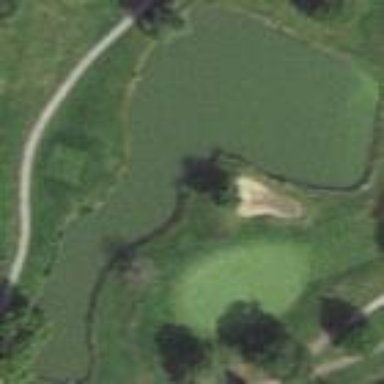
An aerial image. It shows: Water hazard on golf course.